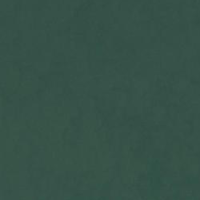
EUNIS habitat code: 15
Species observed at this site:
Tachybaptus ruficollis
Certhia brachydactyla
Corvus corone
Podiceps cristatus
Grus grus
Cyanistes caeruleus
Fulica atra
Alcedo atthis
Anas platyrhynchos
Larus canus
Aythya fuligula
Columba palumbus
Chroicocephalus ridibundus
Phalacrocorax carbo
Larus michahellis
Cygnus olor
Parus major
Mergus merganser
Columba livia
Picus viridis
Motacilla alba